Interaction volume radius: 10 \u00c5
Interaction volume height: 20 \u00c5
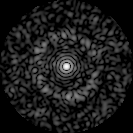
Disorder parameter: 0.828